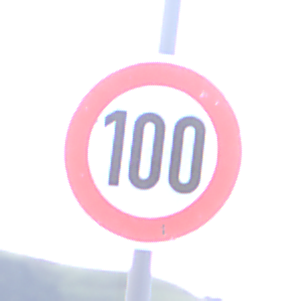
Verkehrszeichen: Geschwindigkeit100
Umgebung: Outdoor, Nature
Tageszeit: SunriseSunset
Wetter: PartlyCloudy
Licht: Natural
Jahreszeit: NotSpecified
Kontrast: LowContrast